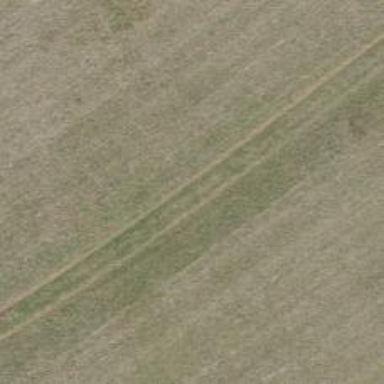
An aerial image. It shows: Track with grade5 tracktype.